Question: Is it possible to request "Snapshot Logs" through <URL> somehow?
It's possible to do it through AWS console:

Cross posted to <URL>.
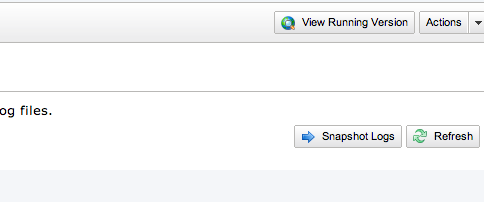
Answer: Requesting a log snapshot is a 3 step process. First you have to do an environment information request:
'''
elasticBeanstalk.requestEnvironmentInfo(
new RequestEnvironmentInfoRequest()
.withEnvironmentName(envionmentName)
.withInfoType("tail"));
'''
Then you have to retreive the environment information:
'''
final List<EnvironmentInfoDescription> envInfos =
elasticBeanstalk.retrieveEnvironmentInfo(
new RetrieveEnvironmentInfoRequest()
.withEnvironmentName(environmentName)
.withInfoType("tail")).getEnvironmentInfo();
'''
This returns a list of environment info descriptions, with the EC2 instance id and the URL to an S3 object that contains the log snapshot. You can then retreive the logs with:
'''
DefaultHttpClient client = new DefaultHttpClient();
DefaultHttpRequestRetryHandler retryhandler =
new DefaultHttpRequestRetryHandler(3, true);
client.setHttpRequestRetryHandler(retryhandler);
for (EnvironmentInfoDescription environmentInfoDescription : envInfos) {
System.out.println(environmentInfoDescription.getEc2InstanceId());
HttpGet rq = new HttpGet(environmentInfoDescription.getMessage());
try {
HttpResponse response = client.execute(rq);
InputStream content = response.getEntity().getContent();
System.out.println(IOUtils.toString(content));
} catch ( Exception e ) {
System.out.println("Exception fetching " +
environmentInfoDescription.getMessage());
}
}
'''
I hope this helps!